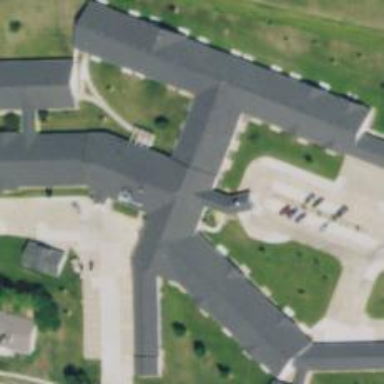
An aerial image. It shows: Nursing home.